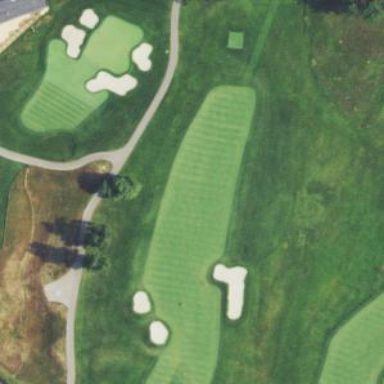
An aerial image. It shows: Golf fairway surrounded by grass.